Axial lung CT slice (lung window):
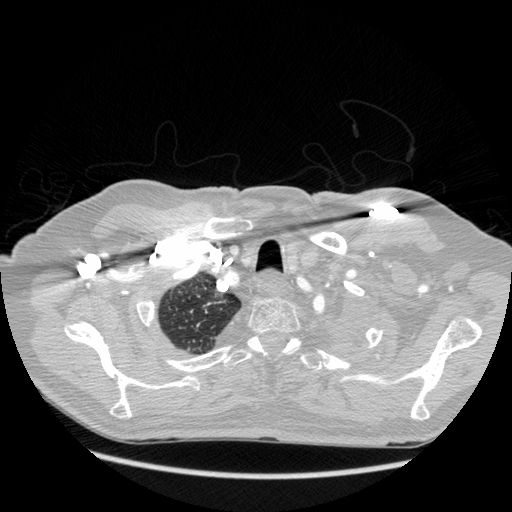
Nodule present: no